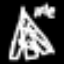
Label: The Eiffel Tower